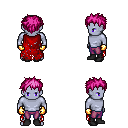
a pixel art fantasy rpg character, male body template, dark elf, purple skin, red tattered cape, magenta pants, pink bedhead hairstyle, gold gloves, black shoes, four views (front, back, left, right), 2x2 character sprite sheet, small pixel art, hard edges, no anti-aliasing